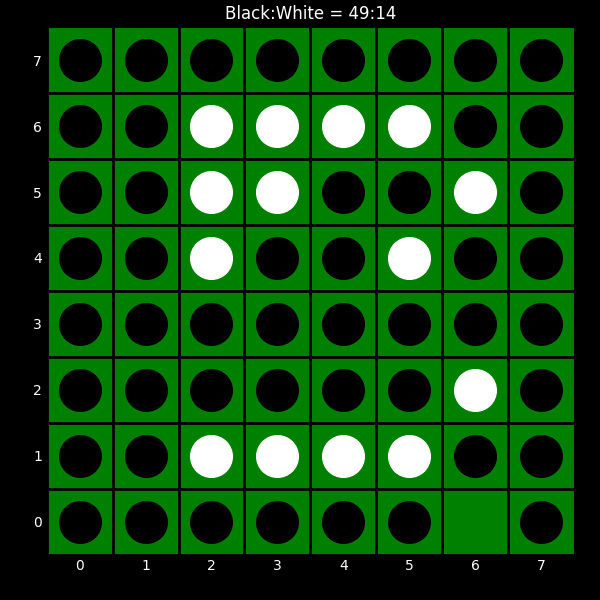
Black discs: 49
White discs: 14